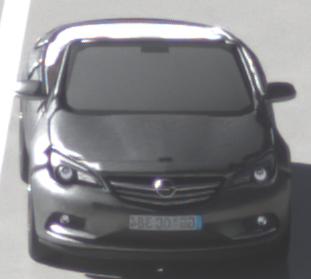
Make: Opel
Model: Cascada 1.4 Turbo
Detailed model: Cascada
Model produced from: 2013/03
Model produced until: 2015/01
Doors: 2
Color: gray
Road condition: wet road
Daytime: morning or afternoon
Contrast: high contrast